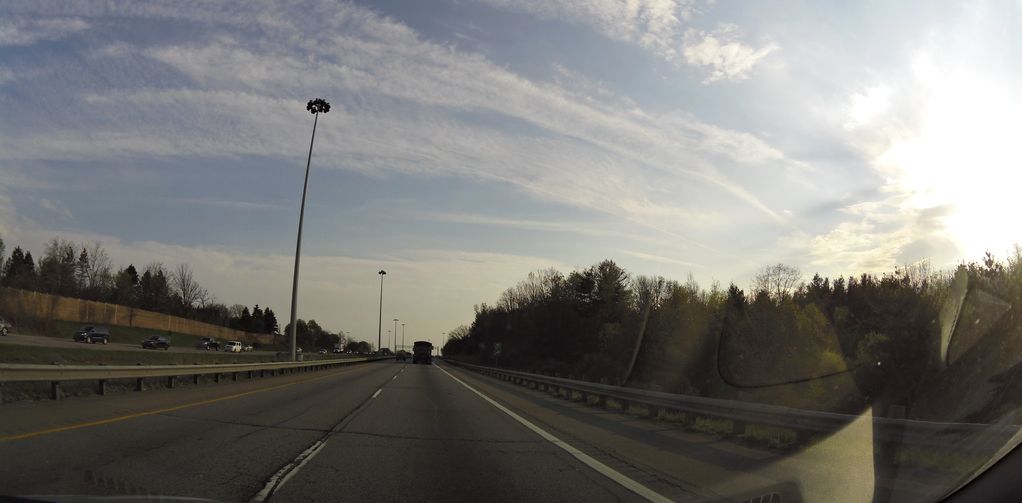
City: hamilton